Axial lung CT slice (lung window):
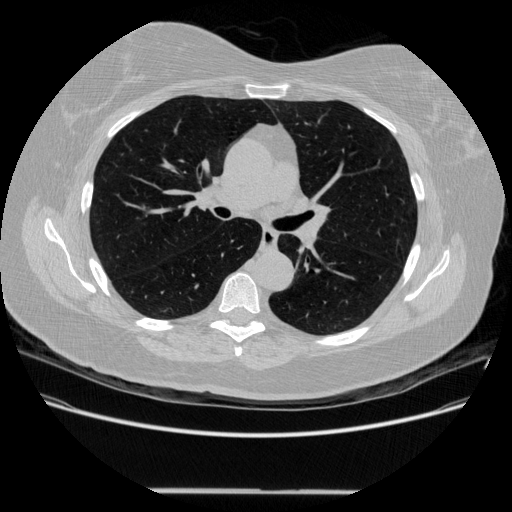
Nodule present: no